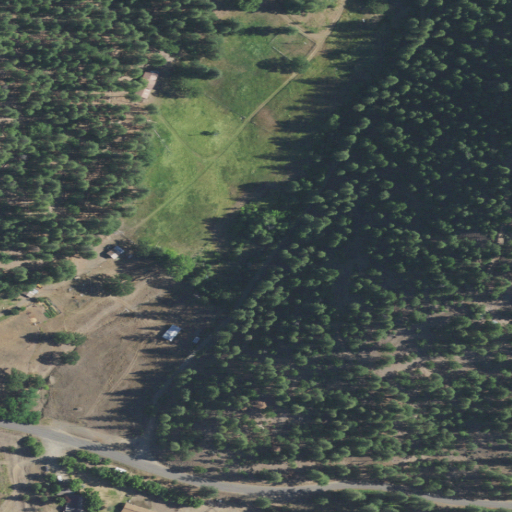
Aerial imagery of valley in California named Graveyard Gulch containing shrub, open development, mixed forest, evergreen forest, medium intensity development, grassland, low intensity development, high intensity development, and woody wetlands